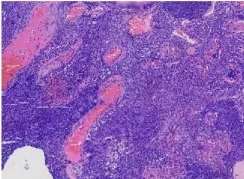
Biopsy of the primary nasopharyngeal neoplasm (C) Base-like arrangement (hematoxylin and eosin, original magnification x20).
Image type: pathology (h&e)